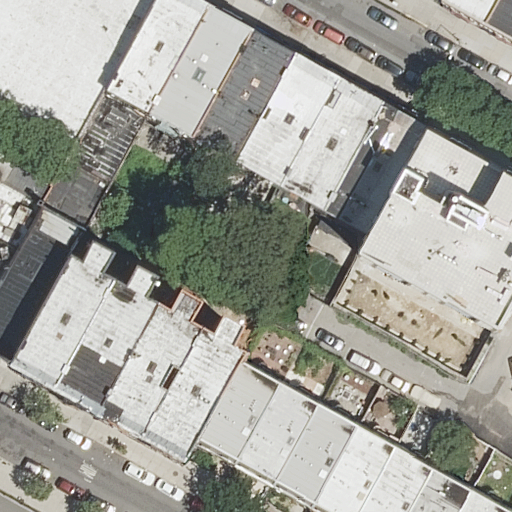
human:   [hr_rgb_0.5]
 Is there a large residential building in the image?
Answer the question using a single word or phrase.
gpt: yes

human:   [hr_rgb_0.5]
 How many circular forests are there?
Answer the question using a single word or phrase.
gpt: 0

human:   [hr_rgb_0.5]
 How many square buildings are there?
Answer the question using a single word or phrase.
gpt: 0

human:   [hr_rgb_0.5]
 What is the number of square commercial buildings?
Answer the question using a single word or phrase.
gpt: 0

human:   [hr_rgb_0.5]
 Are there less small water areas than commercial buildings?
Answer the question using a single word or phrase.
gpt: no

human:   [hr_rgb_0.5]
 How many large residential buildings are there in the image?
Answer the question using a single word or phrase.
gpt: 1

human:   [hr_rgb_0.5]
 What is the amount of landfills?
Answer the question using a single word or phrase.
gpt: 0

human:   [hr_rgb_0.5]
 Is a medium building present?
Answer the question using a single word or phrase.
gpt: yes

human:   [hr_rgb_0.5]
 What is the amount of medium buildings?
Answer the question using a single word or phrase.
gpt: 17

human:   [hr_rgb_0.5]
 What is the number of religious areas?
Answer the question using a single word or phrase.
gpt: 0

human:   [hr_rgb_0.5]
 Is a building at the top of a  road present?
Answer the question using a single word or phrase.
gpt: yes

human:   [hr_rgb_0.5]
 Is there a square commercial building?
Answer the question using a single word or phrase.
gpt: no

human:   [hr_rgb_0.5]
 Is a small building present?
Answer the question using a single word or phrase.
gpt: yes

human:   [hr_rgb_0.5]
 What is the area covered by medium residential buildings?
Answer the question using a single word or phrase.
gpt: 3855m2

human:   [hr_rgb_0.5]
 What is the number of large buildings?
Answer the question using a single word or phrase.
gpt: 1

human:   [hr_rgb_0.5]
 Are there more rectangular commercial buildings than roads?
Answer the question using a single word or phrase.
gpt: no

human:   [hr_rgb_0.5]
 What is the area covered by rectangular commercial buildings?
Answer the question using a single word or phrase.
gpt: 0m2

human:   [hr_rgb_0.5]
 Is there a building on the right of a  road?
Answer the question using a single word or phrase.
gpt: yes

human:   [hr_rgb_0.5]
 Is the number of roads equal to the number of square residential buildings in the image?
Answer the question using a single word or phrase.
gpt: no

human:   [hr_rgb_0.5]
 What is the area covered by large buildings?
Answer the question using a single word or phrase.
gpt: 696m2

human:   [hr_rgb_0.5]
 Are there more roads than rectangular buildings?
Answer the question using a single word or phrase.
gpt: no

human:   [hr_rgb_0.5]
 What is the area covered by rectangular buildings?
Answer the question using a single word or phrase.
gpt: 3431m2

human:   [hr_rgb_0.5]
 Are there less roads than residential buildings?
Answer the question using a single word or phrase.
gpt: yes

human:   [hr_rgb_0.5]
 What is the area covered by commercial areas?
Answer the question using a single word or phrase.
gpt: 0m2

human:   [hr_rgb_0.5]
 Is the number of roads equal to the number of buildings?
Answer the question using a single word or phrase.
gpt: no

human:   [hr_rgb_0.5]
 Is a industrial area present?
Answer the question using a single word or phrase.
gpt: no

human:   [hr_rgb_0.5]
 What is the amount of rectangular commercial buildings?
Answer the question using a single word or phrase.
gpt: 0

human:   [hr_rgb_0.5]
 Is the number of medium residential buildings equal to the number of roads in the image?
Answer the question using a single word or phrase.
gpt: no

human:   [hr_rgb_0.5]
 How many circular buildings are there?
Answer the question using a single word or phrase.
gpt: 0

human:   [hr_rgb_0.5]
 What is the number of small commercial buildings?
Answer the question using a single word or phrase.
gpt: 0

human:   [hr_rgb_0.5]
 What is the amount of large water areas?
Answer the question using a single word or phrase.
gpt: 0

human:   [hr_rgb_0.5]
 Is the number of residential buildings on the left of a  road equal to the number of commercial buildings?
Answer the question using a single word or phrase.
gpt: no

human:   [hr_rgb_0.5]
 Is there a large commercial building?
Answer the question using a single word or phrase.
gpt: no

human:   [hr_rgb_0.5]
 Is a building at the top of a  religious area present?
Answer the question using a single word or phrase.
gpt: no

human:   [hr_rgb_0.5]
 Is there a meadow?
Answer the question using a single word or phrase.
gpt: no

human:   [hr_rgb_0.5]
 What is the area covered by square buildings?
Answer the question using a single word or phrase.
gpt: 0m2